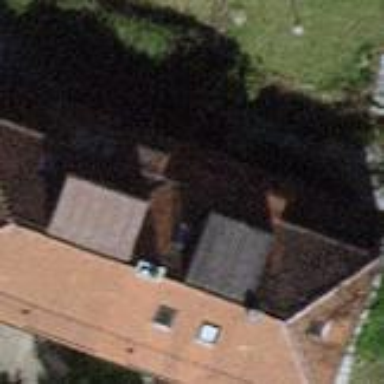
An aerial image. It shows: Semidetached house with tile roof.